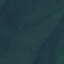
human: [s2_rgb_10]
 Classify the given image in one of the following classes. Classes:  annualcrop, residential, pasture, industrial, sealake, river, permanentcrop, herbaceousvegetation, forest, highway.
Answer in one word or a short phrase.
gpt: Forest